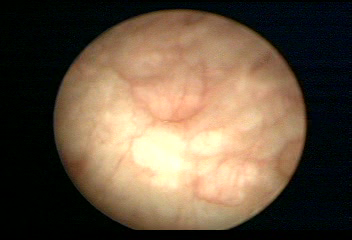
Modality: WLC
Class: Normal mucosa
Bladder cancer association: No